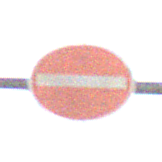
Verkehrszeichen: VerbotDerEinfahrt
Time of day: Night
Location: Outdoor (Nature)
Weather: Clear
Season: NotSpecified
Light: Natural